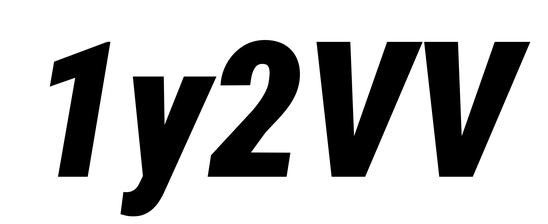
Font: Roboto-Italic_Condensed_Black_Italic